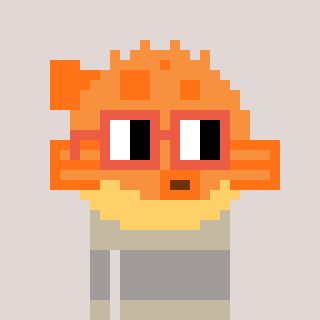
a pixel art character with square orange glasses, a pufferfish-shaped head and a bege-colored body on a warm background